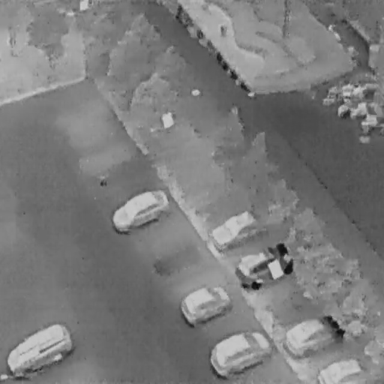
There are seven Cars in the infrared image.